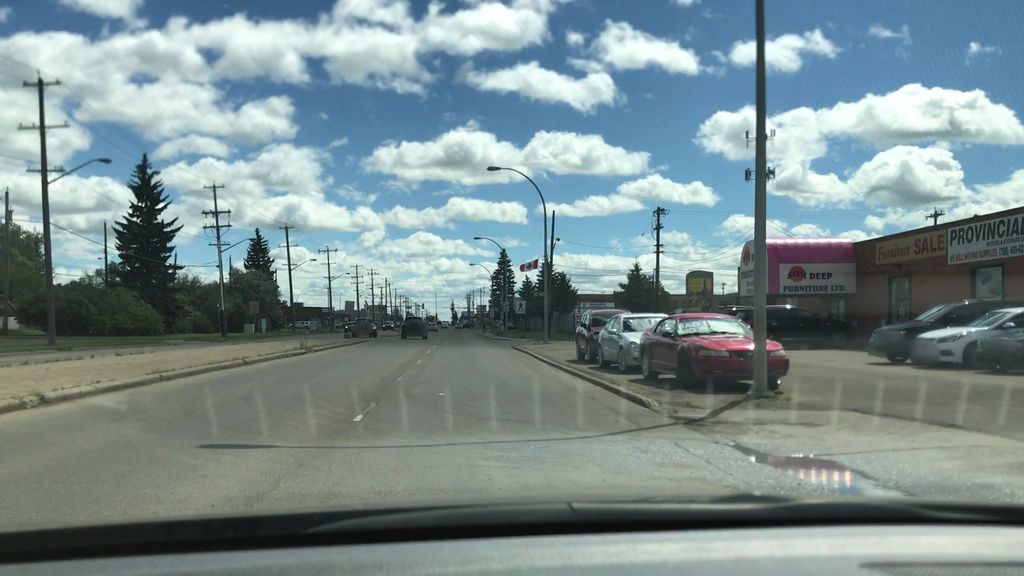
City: edmonton